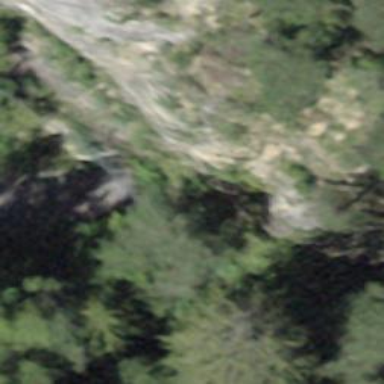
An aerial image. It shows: Natural cliff.